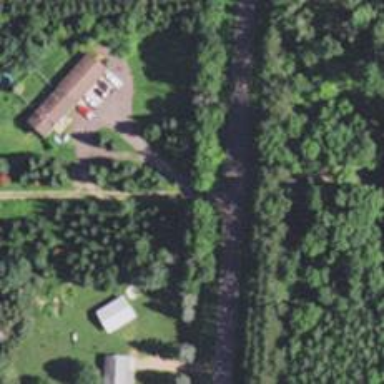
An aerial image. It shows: Driveway.